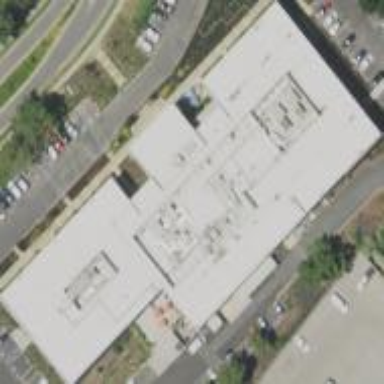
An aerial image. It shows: Commercial building.